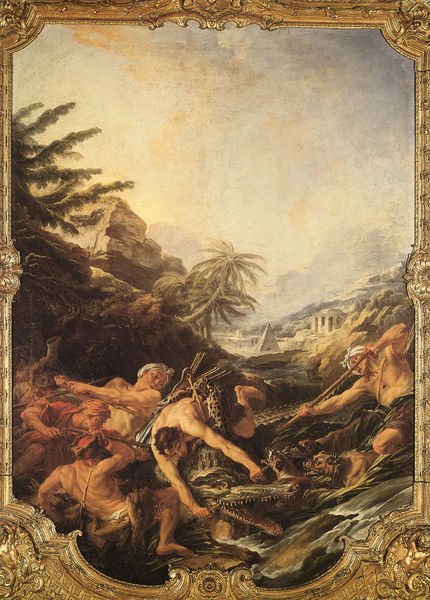
Titel: Die Krokodilsjagd
Künstler: Francois Boucher
Institution: Amiens, Musée de Picardie
Schlagwörter: baum, berg, felsen, gemälde, himmel, kampf, mann, nackt, umhang, wasser, bäume, fluss, landschaft, männer, hunde, rot, tiere, tuch, messer, mord, rahmen, stein, steine, goldrahmen, natur, auge, gold, stock, fell, stab, berge, fels, gebirge, ziehen, strom, seile, lanze, muskeln, palme, oberkörper, fallen, palast, jagd, kämpfen, zähne, stäbe, jäger, maul, dramatisch, dolch, krokodil, lanzen, palmen, tempel, pavillon, töten, pyramide, turban, leopardenfell, ägypten, tigerfell, erlegen, nil, gerahmtes bild, krokodile, wasser rahmen